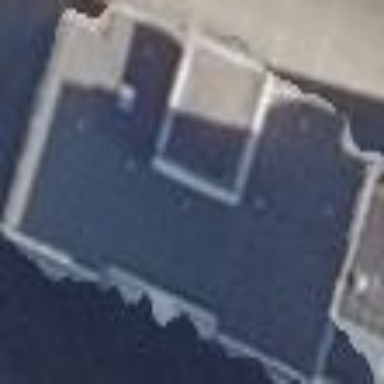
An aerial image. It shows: Flat-roofed apartment building.